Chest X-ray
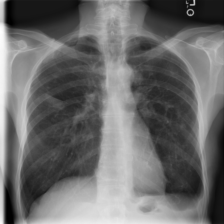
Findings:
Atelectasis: negative
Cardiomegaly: negative
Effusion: positive
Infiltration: negative
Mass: negative
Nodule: positive
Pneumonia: negative
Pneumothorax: negative
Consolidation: negative
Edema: negative
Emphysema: negative
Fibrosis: negative
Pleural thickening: negative
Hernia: negative